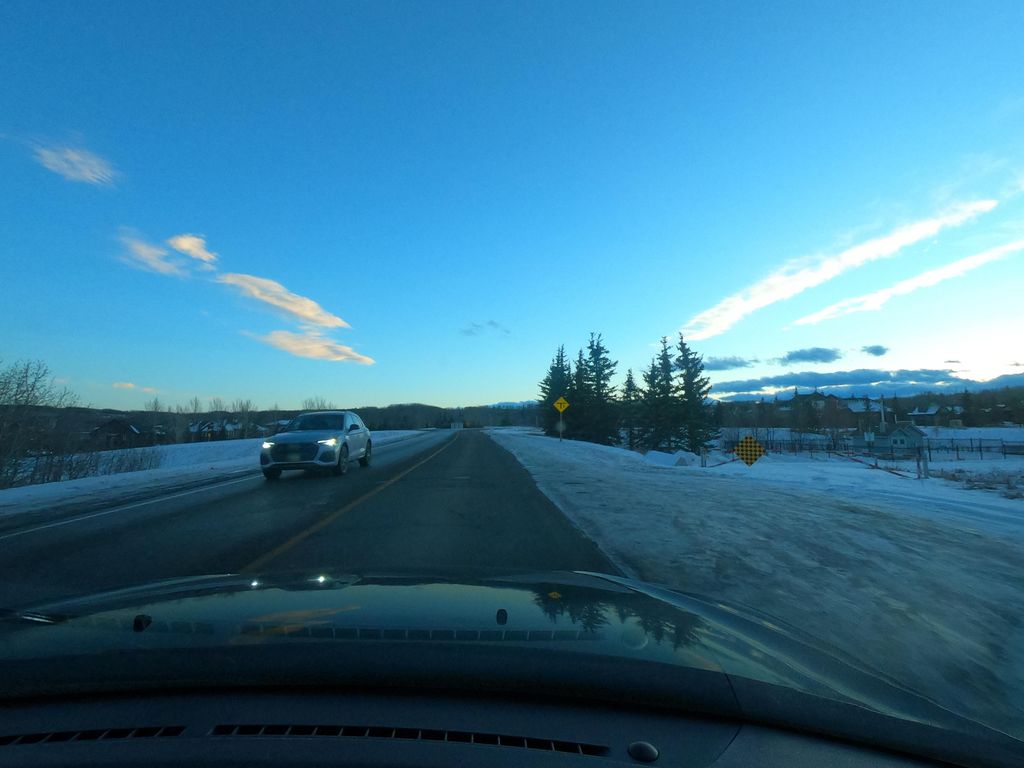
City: calgary